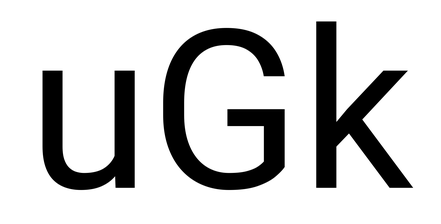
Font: Roboto_Regular